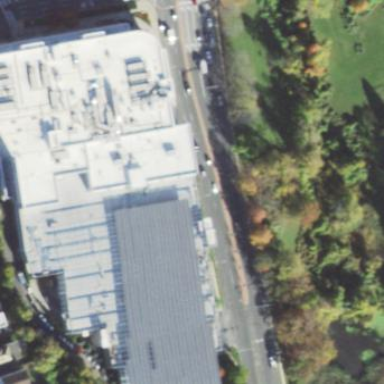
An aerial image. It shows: Multi-storey parking building.